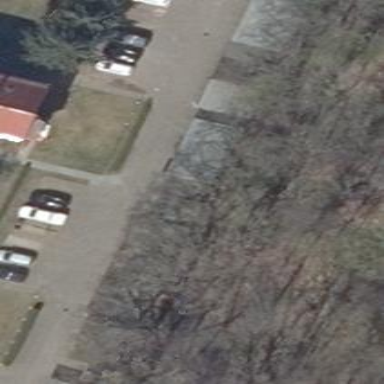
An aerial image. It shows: Group of garages.